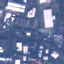
Land use / land cover: Industrial